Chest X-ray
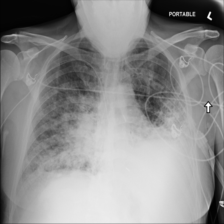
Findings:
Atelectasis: negative
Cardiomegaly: negative
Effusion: negative
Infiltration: positive
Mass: negative
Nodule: positive
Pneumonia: negative
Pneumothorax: negative
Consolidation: negative
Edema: negative
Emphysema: negative
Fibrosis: negative
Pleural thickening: negative
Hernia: negative